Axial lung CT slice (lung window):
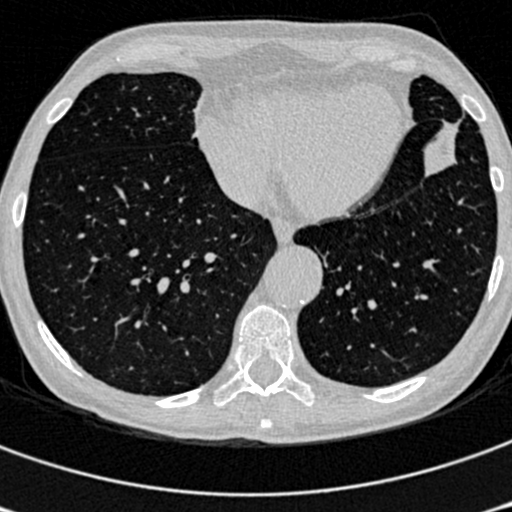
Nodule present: no